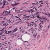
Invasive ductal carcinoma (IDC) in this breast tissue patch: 1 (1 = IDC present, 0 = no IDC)